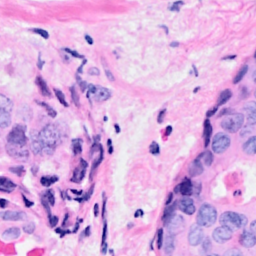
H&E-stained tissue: Breast